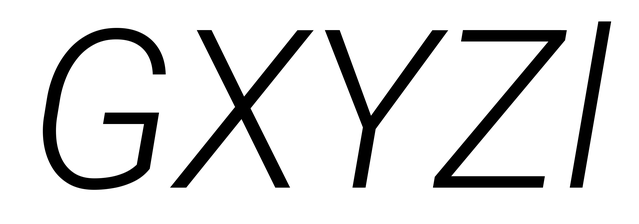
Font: Roboto-Italic_Light_Italic